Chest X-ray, AP view. Patient: 19 years old, sex M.
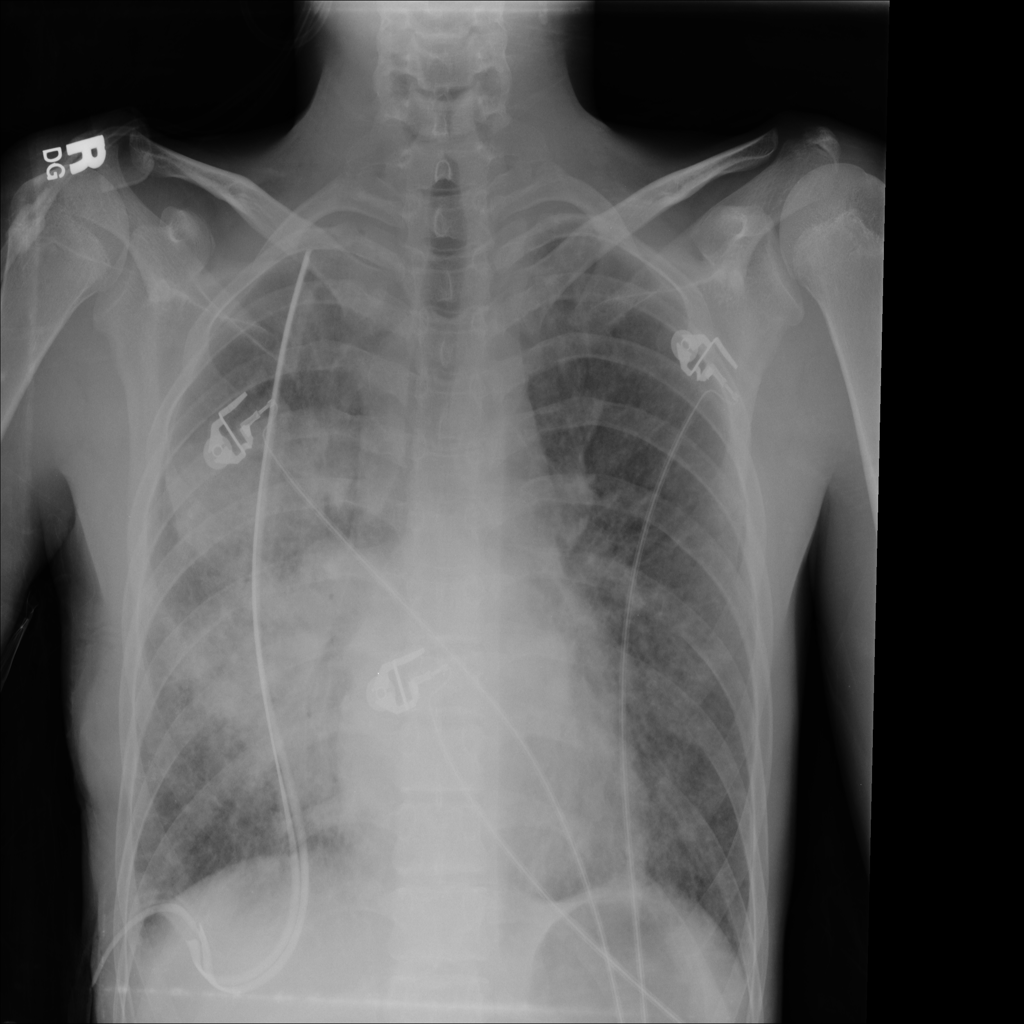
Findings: Infiltration